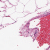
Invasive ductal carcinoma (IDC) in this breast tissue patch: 0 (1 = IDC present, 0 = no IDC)